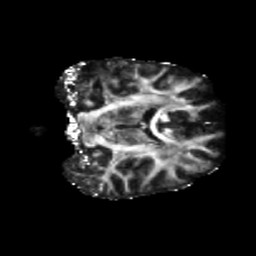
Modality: FA
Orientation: coronal
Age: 71
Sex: female
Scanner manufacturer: siemens
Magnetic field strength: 3 T
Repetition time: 5.47 s
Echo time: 0.0854 s